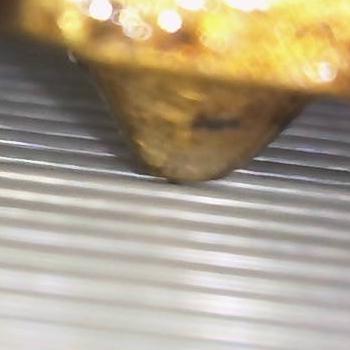
Flow rate: 61%